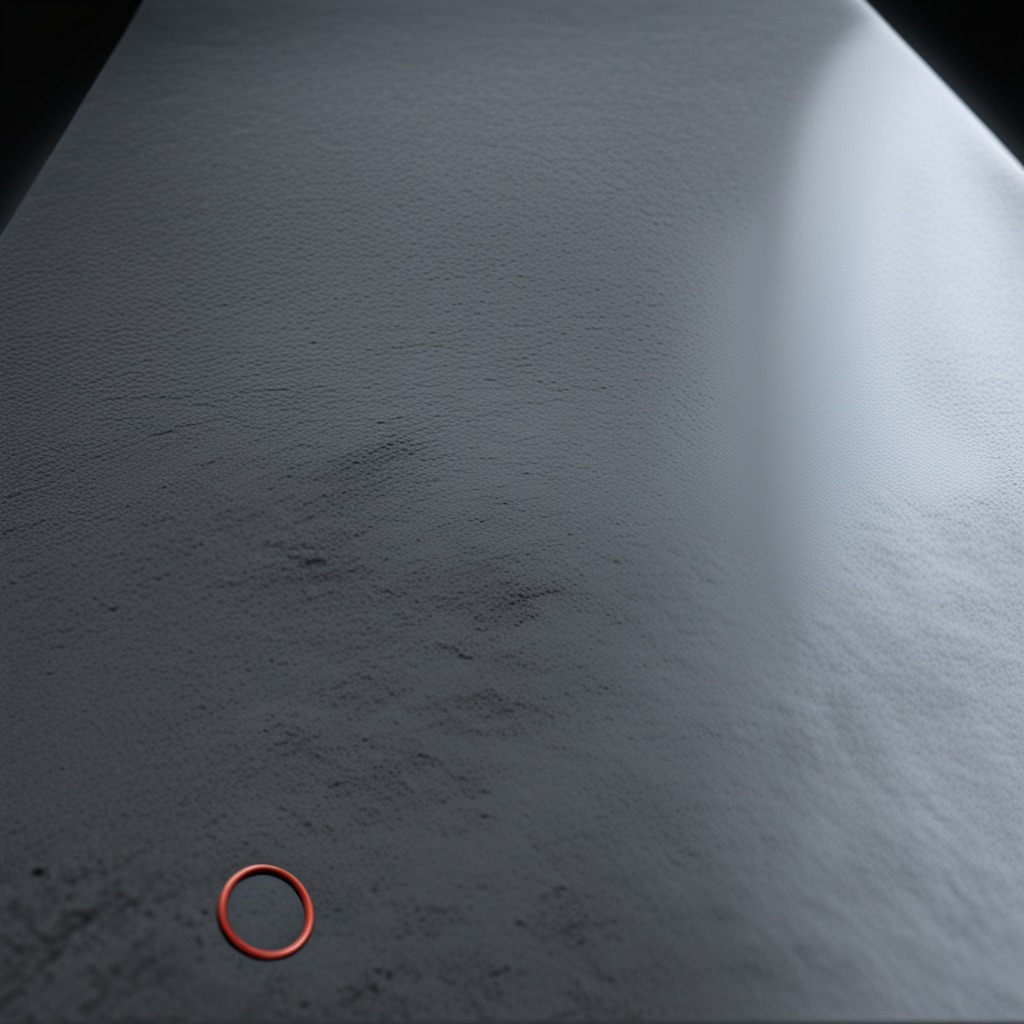
A rubber O-ring lying on a clean granite table inside a workshop at night dim ambient light soft shadows worn but